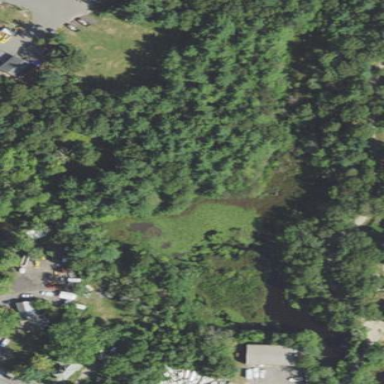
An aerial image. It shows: Marshy wetland area.